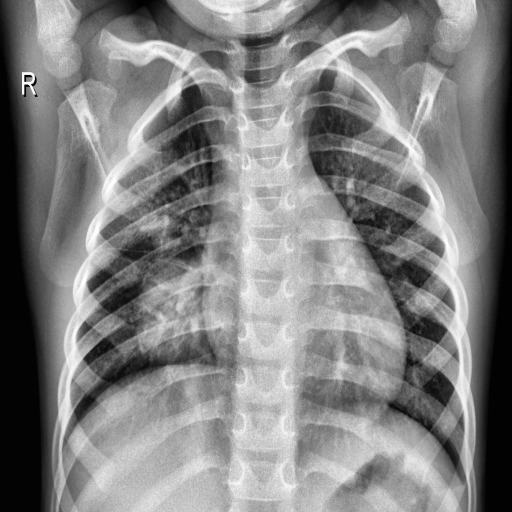
Finding: PNEUMONIA